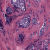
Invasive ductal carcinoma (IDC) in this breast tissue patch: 1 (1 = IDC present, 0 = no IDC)